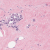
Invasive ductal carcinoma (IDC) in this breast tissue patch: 1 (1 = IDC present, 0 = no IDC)